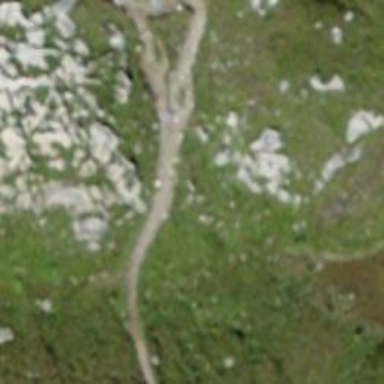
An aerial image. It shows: Path.